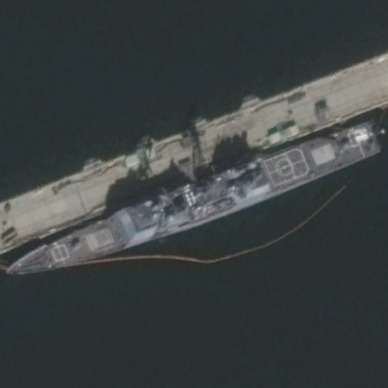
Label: cruiser